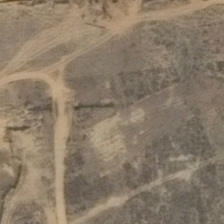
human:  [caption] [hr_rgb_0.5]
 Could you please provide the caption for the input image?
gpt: there are several roads on the bare land .

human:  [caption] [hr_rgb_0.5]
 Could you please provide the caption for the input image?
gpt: there are several roads on the bare land .

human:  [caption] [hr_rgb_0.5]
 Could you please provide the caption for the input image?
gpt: there is no plant on the bare land .

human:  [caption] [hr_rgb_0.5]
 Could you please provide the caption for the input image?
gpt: there is no plant on the bare land .

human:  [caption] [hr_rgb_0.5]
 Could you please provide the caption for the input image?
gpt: there are several roads on the bare land .